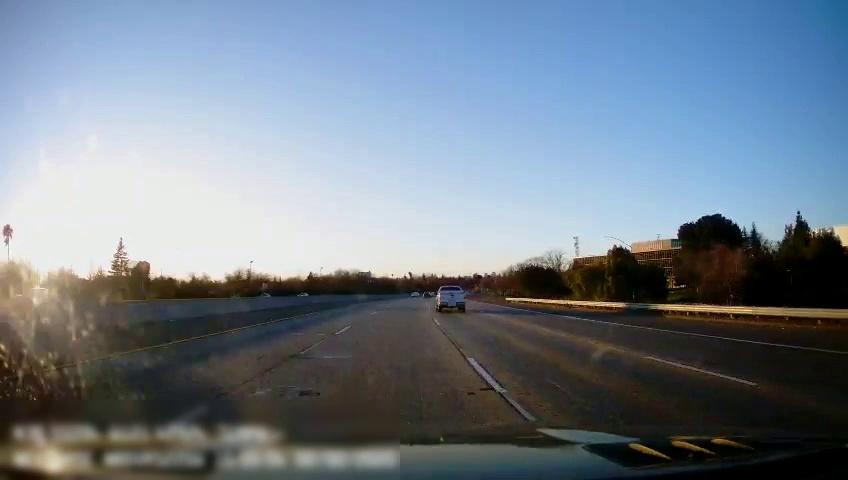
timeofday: Day
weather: Sunny
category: Drivable Space
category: Vehicles | Truck
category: Vehicles | Car
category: Vehicles | Car
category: Vehicles | Car
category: Lanes | Alternate Lane
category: Lanes | Alternate Lane
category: Lanes | Current Lane
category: Lanes | Current Lane
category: Lanes | Alternate Lane
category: Traffic | Lights